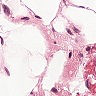
Metastatic tissue present: no